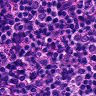
Metastatic tissue present: no